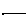
Label: line